CT reconstruction: convct
Segmentation target: spine
Patient: M, age 49
ISS stage: Stage 2
Metal implant: no
Axial slice:
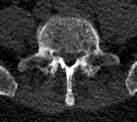
Sagittal slice:
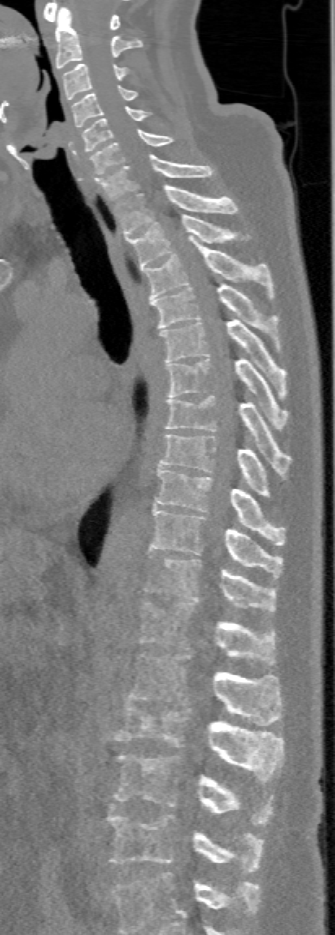